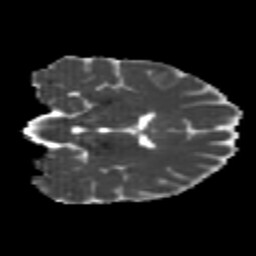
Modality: MD
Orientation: coronal
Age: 23
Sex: female
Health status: healthy
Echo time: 0.074 s